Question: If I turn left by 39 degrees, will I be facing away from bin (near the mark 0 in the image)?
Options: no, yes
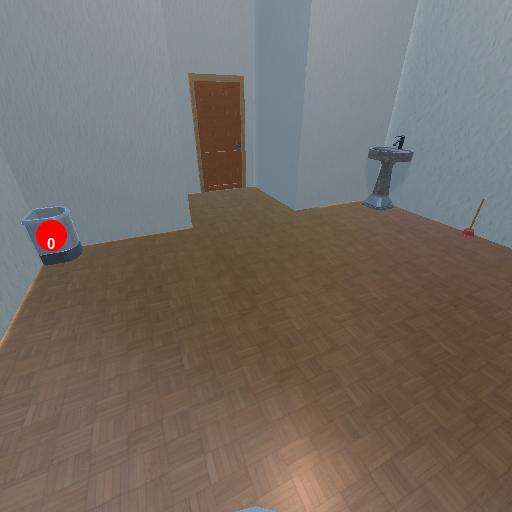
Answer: no